Field crop: maize
Growth stage: 2
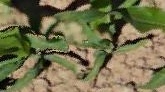
Species: maize